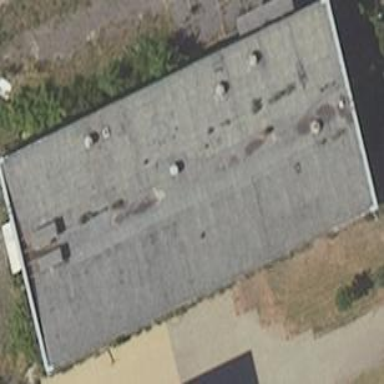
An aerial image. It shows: Warehouse building.